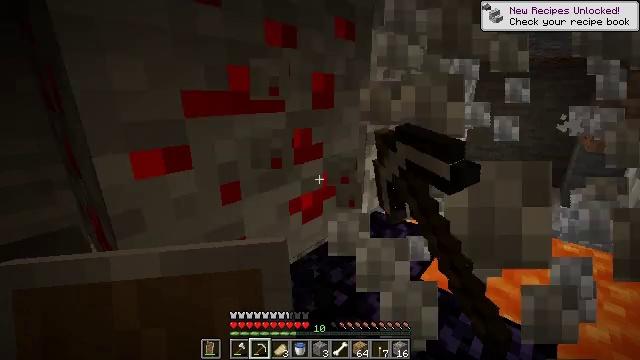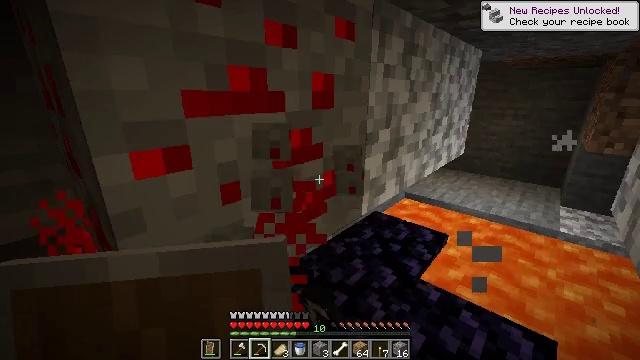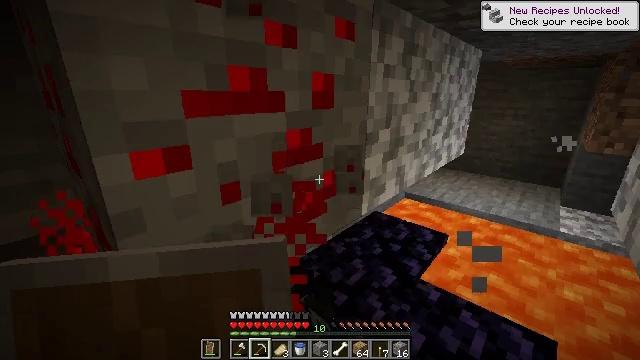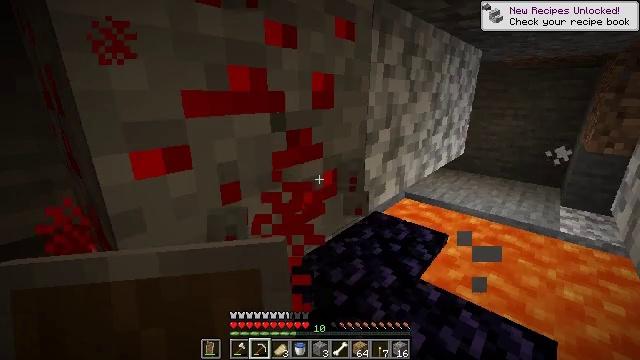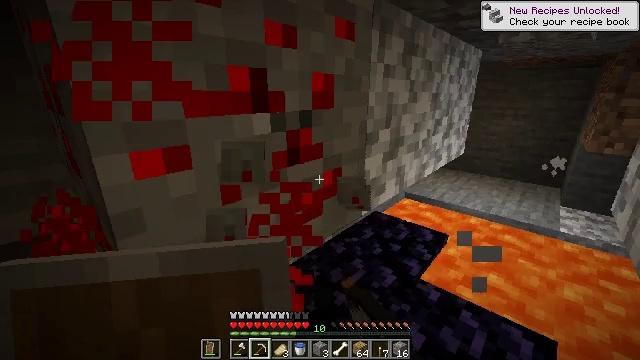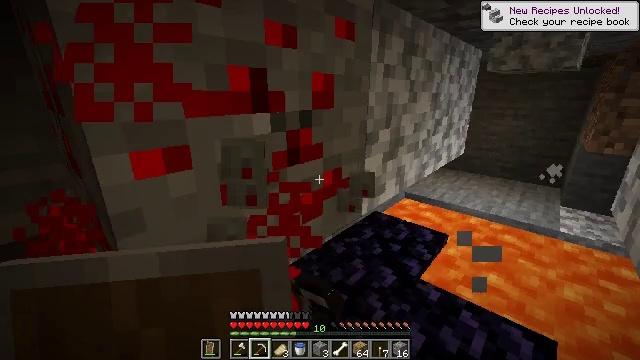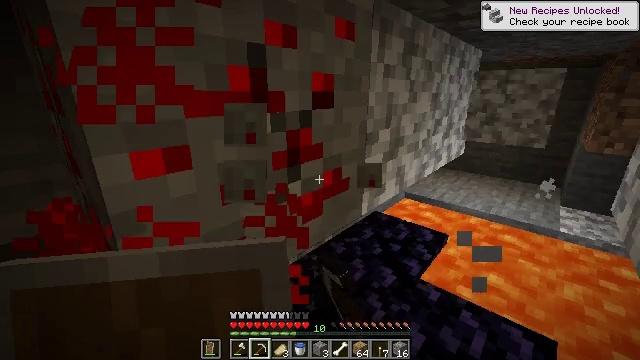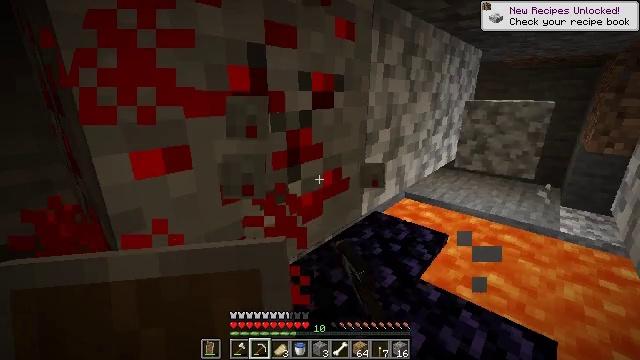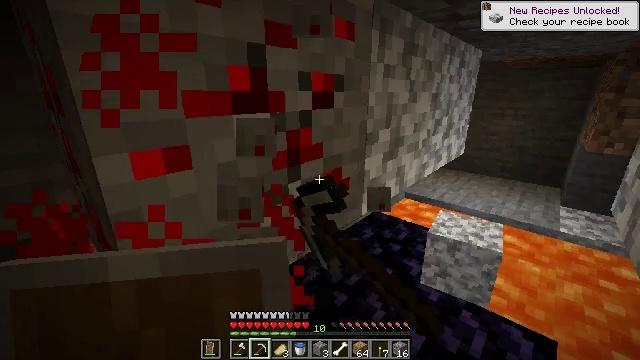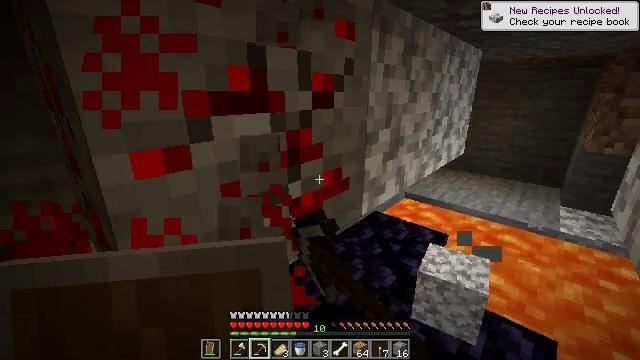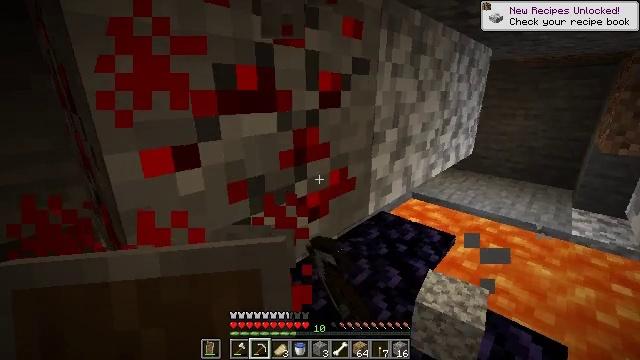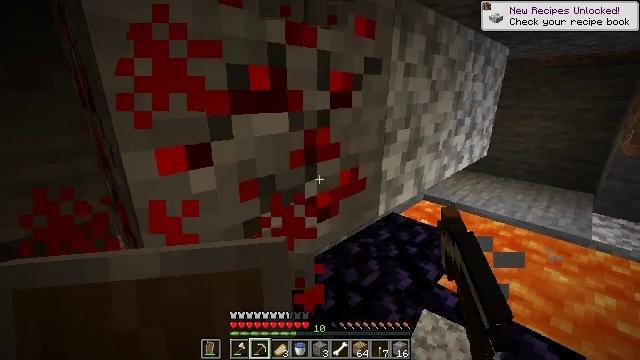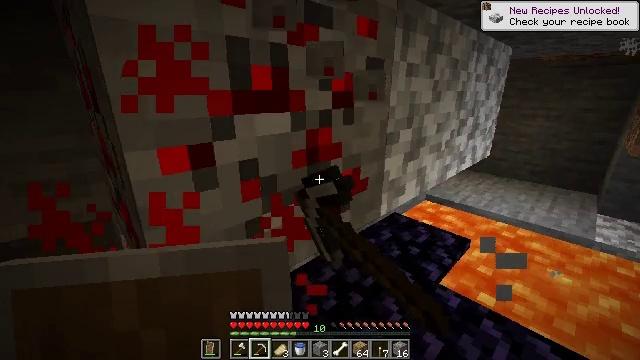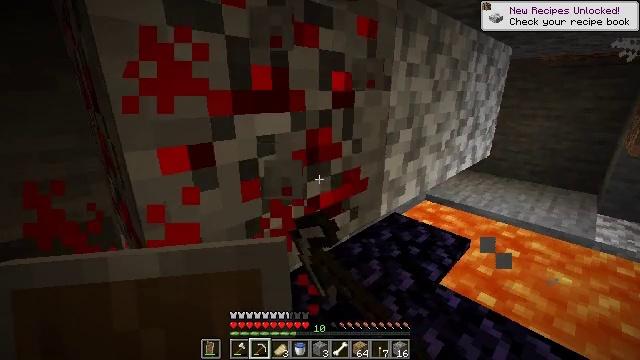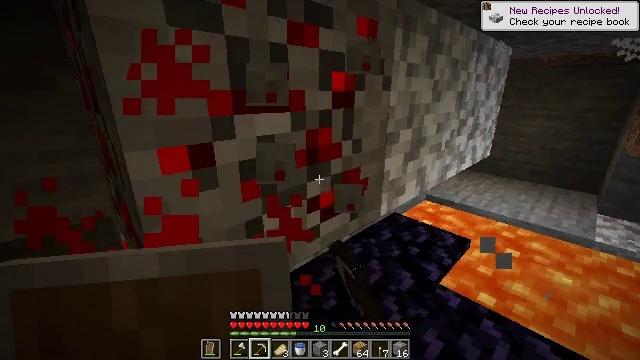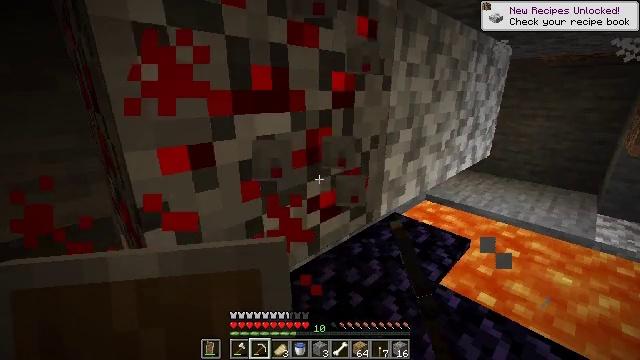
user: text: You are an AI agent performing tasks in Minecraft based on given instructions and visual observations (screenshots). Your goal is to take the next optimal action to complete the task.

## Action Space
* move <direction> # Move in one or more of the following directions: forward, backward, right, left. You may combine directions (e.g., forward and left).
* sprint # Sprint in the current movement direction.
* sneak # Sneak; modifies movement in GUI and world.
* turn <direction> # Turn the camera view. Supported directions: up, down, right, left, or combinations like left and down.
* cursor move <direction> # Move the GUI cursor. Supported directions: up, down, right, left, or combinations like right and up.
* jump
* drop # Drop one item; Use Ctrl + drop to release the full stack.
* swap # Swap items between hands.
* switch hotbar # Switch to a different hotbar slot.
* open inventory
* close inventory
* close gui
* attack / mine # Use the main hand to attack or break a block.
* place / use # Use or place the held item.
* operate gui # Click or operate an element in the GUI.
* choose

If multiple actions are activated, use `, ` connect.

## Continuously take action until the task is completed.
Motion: motion action
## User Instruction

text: Use a pickaxe to gather redstone ore.
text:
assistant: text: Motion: attack / mine
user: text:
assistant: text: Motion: attack / mine
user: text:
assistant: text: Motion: attack / mine
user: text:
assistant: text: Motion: attack / mine
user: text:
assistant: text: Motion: attack / mine
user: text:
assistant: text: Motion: attack / mine
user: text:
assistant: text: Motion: attack / mine
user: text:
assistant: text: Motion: attack / mine
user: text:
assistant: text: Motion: attack / mine
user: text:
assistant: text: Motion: turn left, attack / mine
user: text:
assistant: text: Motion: turn left, attack / mine
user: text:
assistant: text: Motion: attack / mine
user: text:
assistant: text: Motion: attack / mine
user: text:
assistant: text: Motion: attack / mine
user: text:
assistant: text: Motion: attack / mine
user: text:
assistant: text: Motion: move forward, attack / mine
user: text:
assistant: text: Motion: move forward, attack / mine
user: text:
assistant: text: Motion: move forward, attack / mine
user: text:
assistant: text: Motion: turn right, attack / mine
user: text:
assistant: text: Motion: turn right, attack / mine
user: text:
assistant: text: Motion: attack / mine
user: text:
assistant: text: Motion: attack / mine